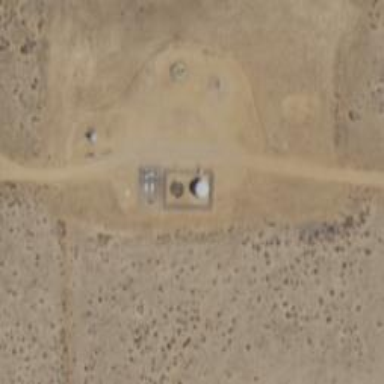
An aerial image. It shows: Storage tank with man-made structure.